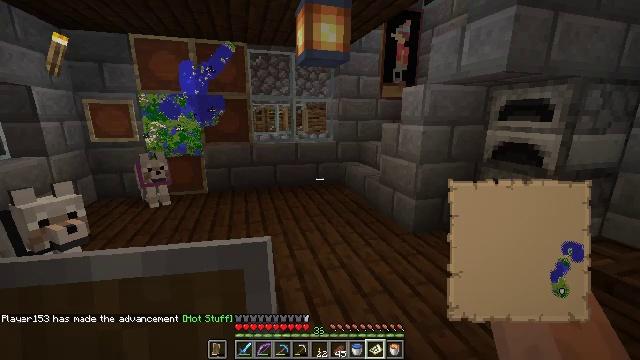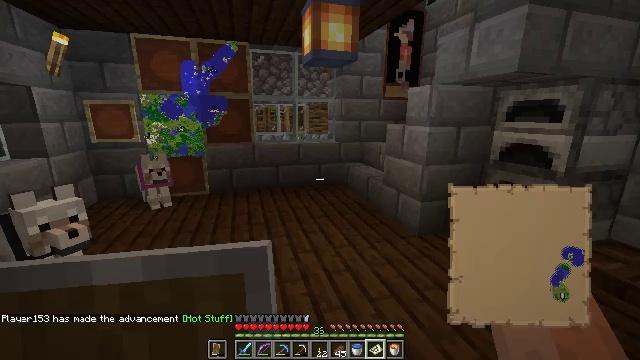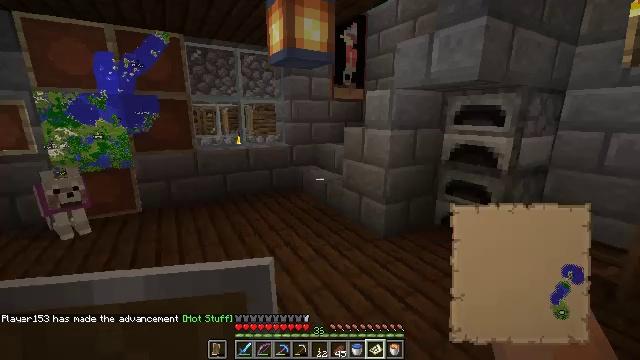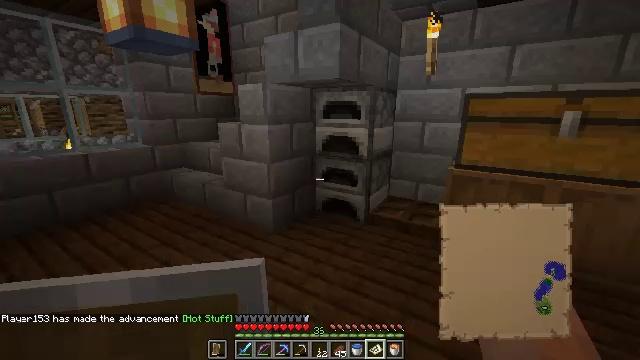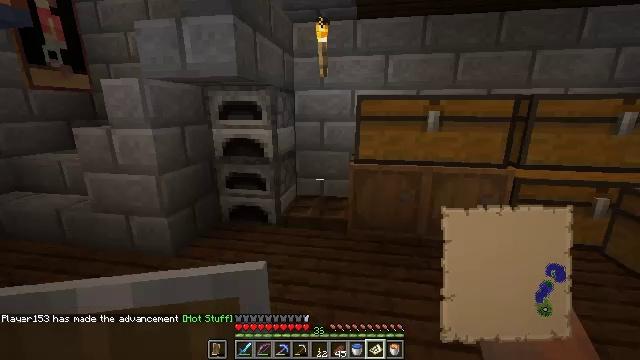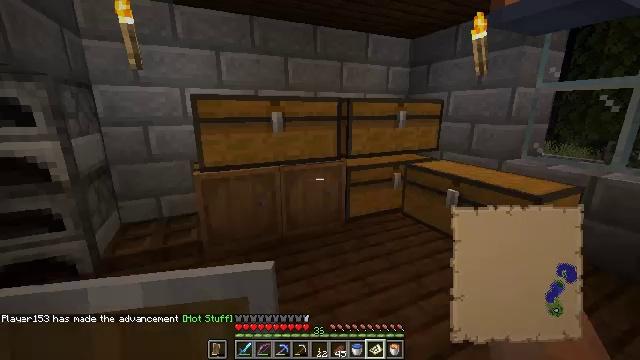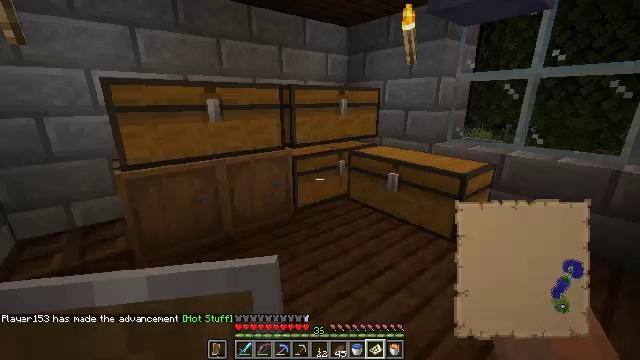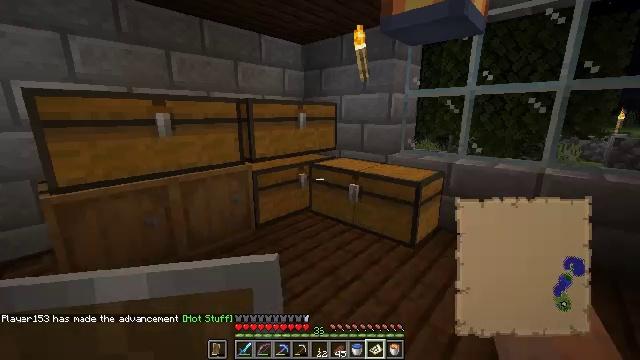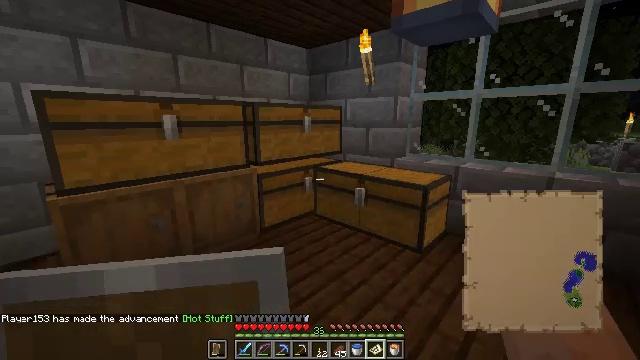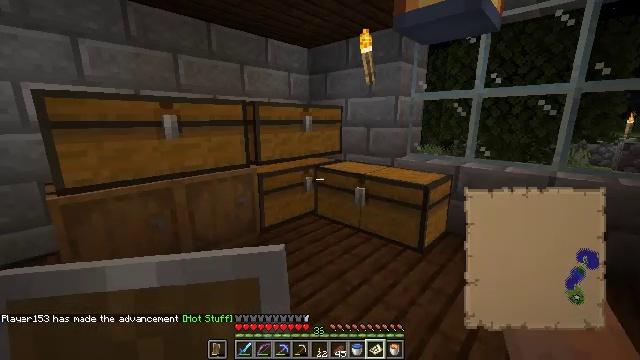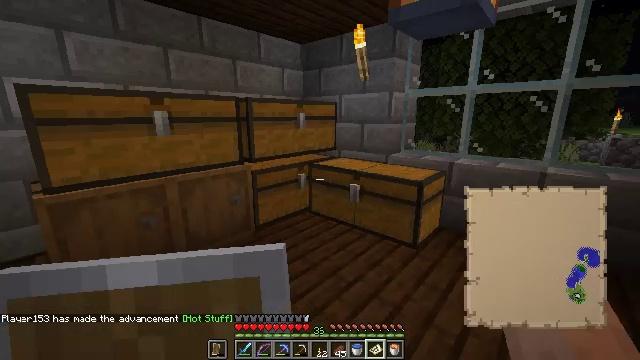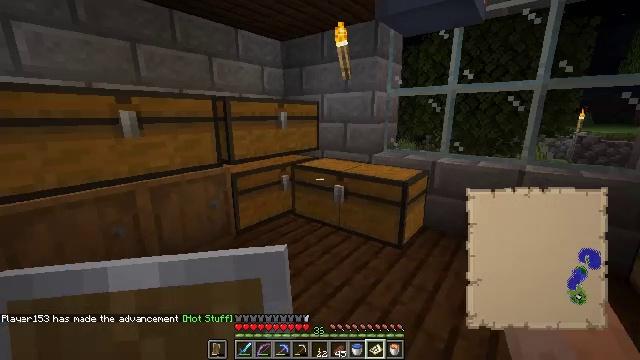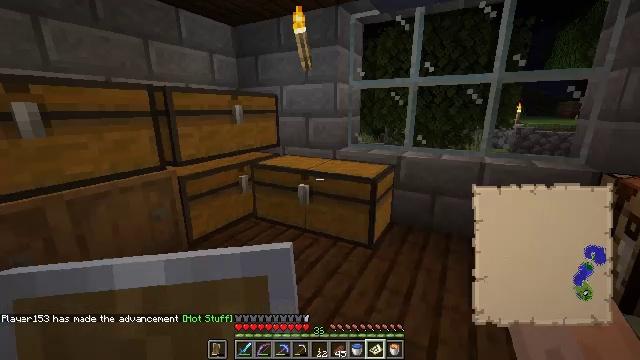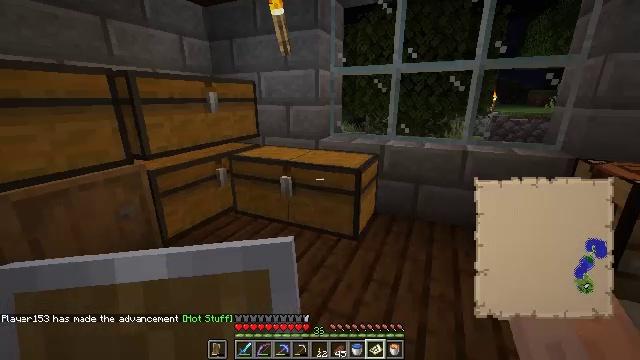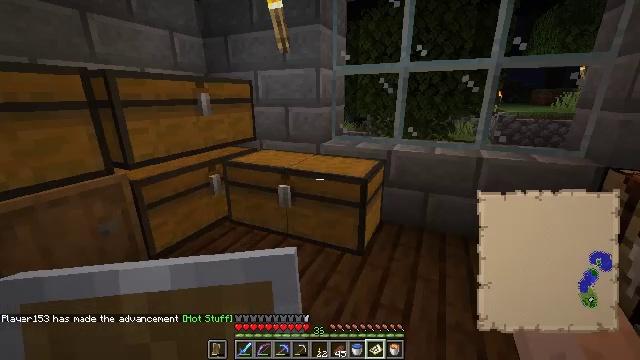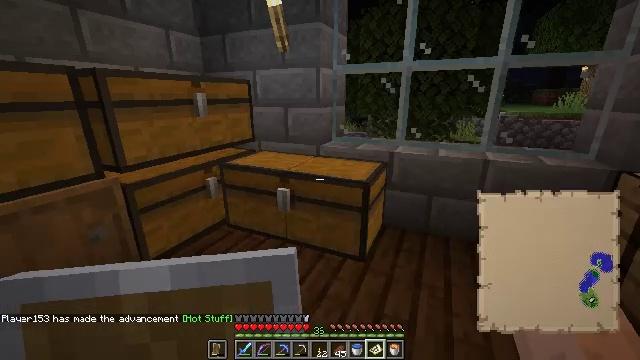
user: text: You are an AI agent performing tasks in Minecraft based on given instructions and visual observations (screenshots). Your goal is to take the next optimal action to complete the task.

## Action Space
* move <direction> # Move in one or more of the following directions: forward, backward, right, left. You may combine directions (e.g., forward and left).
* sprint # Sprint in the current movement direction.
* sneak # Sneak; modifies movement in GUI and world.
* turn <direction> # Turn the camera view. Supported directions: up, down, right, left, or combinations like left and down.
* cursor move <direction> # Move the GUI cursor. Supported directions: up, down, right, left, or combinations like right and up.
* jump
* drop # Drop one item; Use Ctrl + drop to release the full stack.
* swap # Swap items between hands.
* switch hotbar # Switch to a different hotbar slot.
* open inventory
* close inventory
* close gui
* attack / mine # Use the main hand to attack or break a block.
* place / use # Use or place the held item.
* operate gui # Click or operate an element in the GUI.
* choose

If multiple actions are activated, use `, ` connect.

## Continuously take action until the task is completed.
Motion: motion action
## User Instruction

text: Utilize iron ingots on a crafting table to make a cauldron.
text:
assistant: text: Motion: move forward and move left
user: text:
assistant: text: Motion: move forward and move left, turn right
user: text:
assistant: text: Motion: move forward, turn right and down
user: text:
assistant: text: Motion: move forward, turn right
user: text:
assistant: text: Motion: move forward, turn right
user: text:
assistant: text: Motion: turn right and down
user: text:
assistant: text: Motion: turn right and up
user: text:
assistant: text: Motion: no_op
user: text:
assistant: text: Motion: no_op
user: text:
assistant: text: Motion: move forward, turn right
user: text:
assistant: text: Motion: move forward, turn right
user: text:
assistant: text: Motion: move forward, turn right and down
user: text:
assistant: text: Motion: move forward, turn right and down
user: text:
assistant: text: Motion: move forward
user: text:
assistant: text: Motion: no_op
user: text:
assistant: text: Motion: open inventory
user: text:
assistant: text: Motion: open inventory
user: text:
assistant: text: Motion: open inventory
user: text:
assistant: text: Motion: no_op
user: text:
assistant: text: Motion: no_op
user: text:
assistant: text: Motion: no_op
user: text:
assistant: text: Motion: no_op
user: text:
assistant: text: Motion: turn left and down
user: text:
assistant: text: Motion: use / place
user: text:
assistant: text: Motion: use / place
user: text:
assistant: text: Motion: no_op
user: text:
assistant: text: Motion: no_op
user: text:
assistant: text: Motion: no_op
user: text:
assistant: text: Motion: no_op
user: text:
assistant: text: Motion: no_op